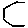
Label: hexagon